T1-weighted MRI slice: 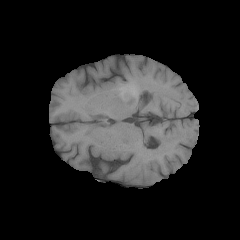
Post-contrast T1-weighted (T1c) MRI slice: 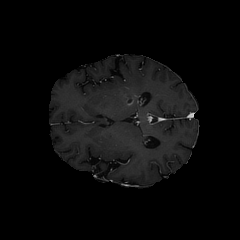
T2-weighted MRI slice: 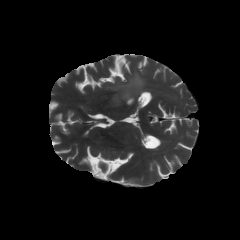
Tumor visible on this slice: yes